Field crop: tomato
Growth stage: 1
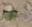
Species: solanum